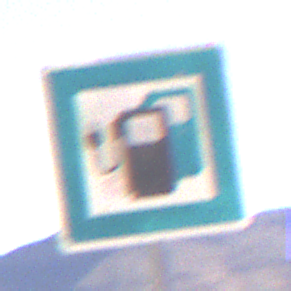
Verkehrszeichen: LadestationFuerElektrofahrzeuge
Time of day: Midday
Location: Outdoor (Nature)
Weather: Clear
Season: NotSpecified
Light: Natural